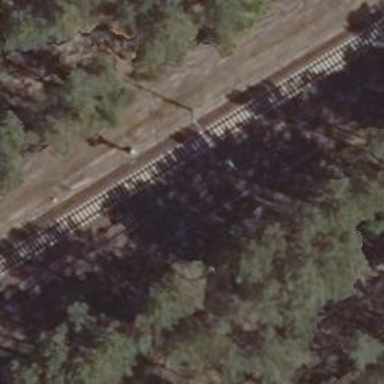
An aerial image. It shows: Railway track with contact line for electrification.